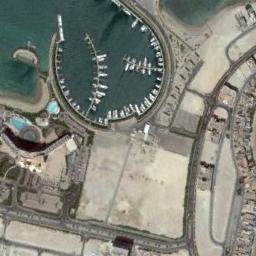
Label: harbor